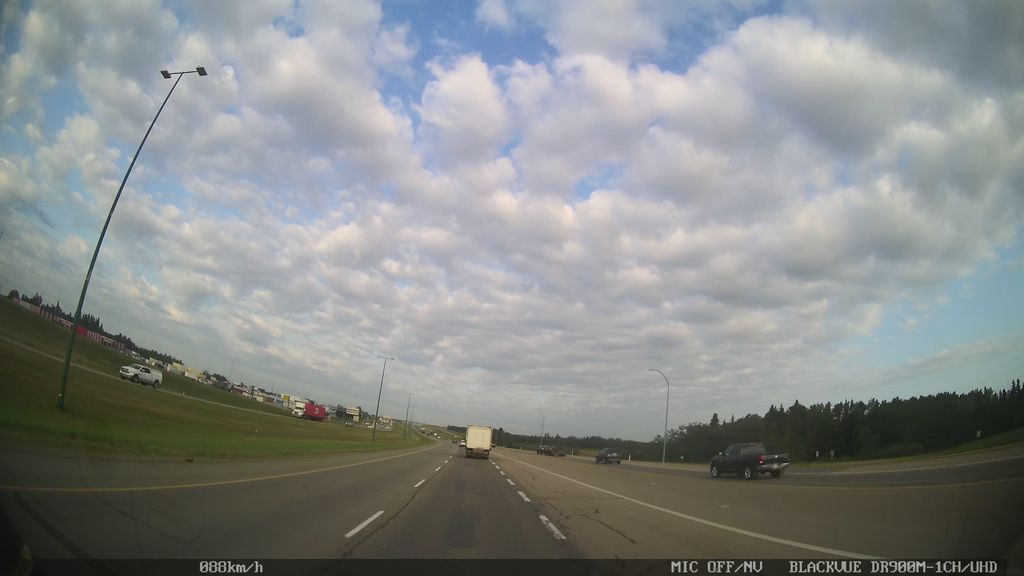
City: edmonton